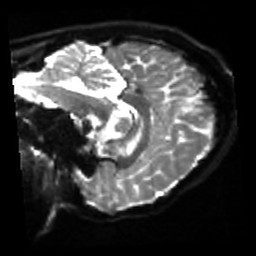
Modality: sbref
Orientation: sagittal
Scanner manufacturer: siemens
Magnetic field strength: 3 T
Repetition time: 4 s
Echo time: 0.0594 s